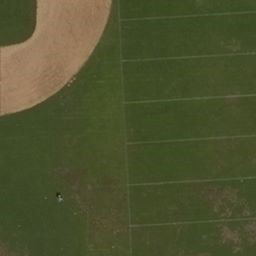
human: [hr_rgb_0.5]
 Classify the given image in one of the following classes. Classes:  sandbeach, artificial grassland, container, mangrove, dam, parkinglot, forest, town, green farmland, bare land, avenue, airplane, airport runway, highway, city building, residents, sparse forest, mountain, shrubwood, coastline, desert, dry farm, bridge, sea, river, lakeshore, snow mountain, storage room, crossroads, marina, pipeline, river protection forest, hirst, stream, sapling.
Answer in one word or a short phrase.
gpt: artificial grassland